Question: Help me to format the style code like this :

I have searched google and youtube a lot but I still can't do it, please guide me in detail
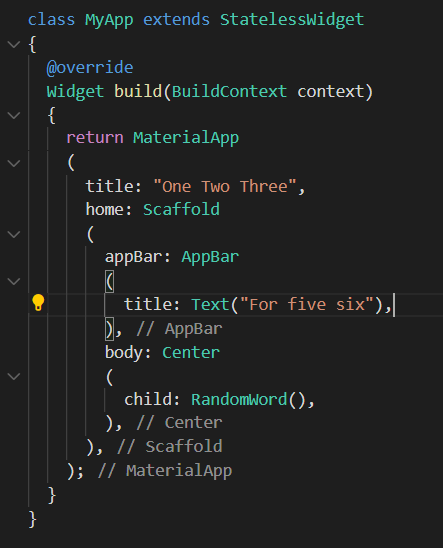
Answer: I think flutter doesn't support this format style, you should use Flutter default format style because most companies use it like that.